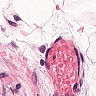
Metastatic tissue present: no